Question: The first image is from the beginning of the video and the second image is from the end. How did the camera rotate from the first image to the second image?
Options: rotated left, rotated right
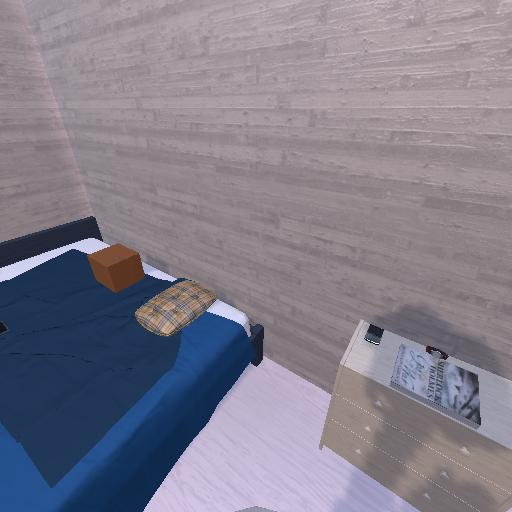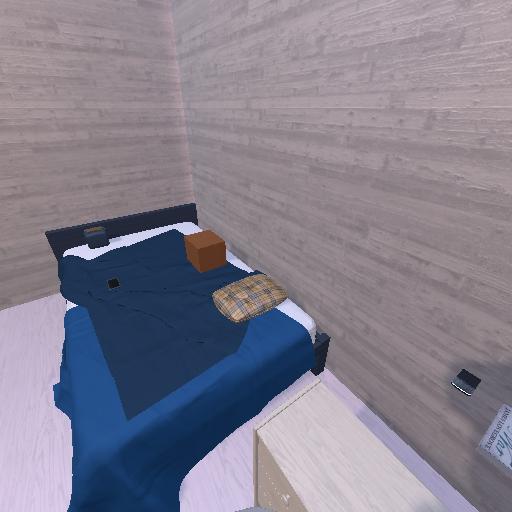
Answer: rotated left